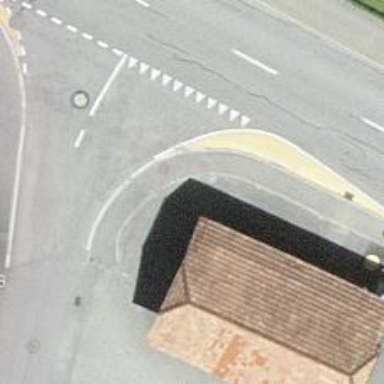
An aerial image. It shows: Post box is visible.